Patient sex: M
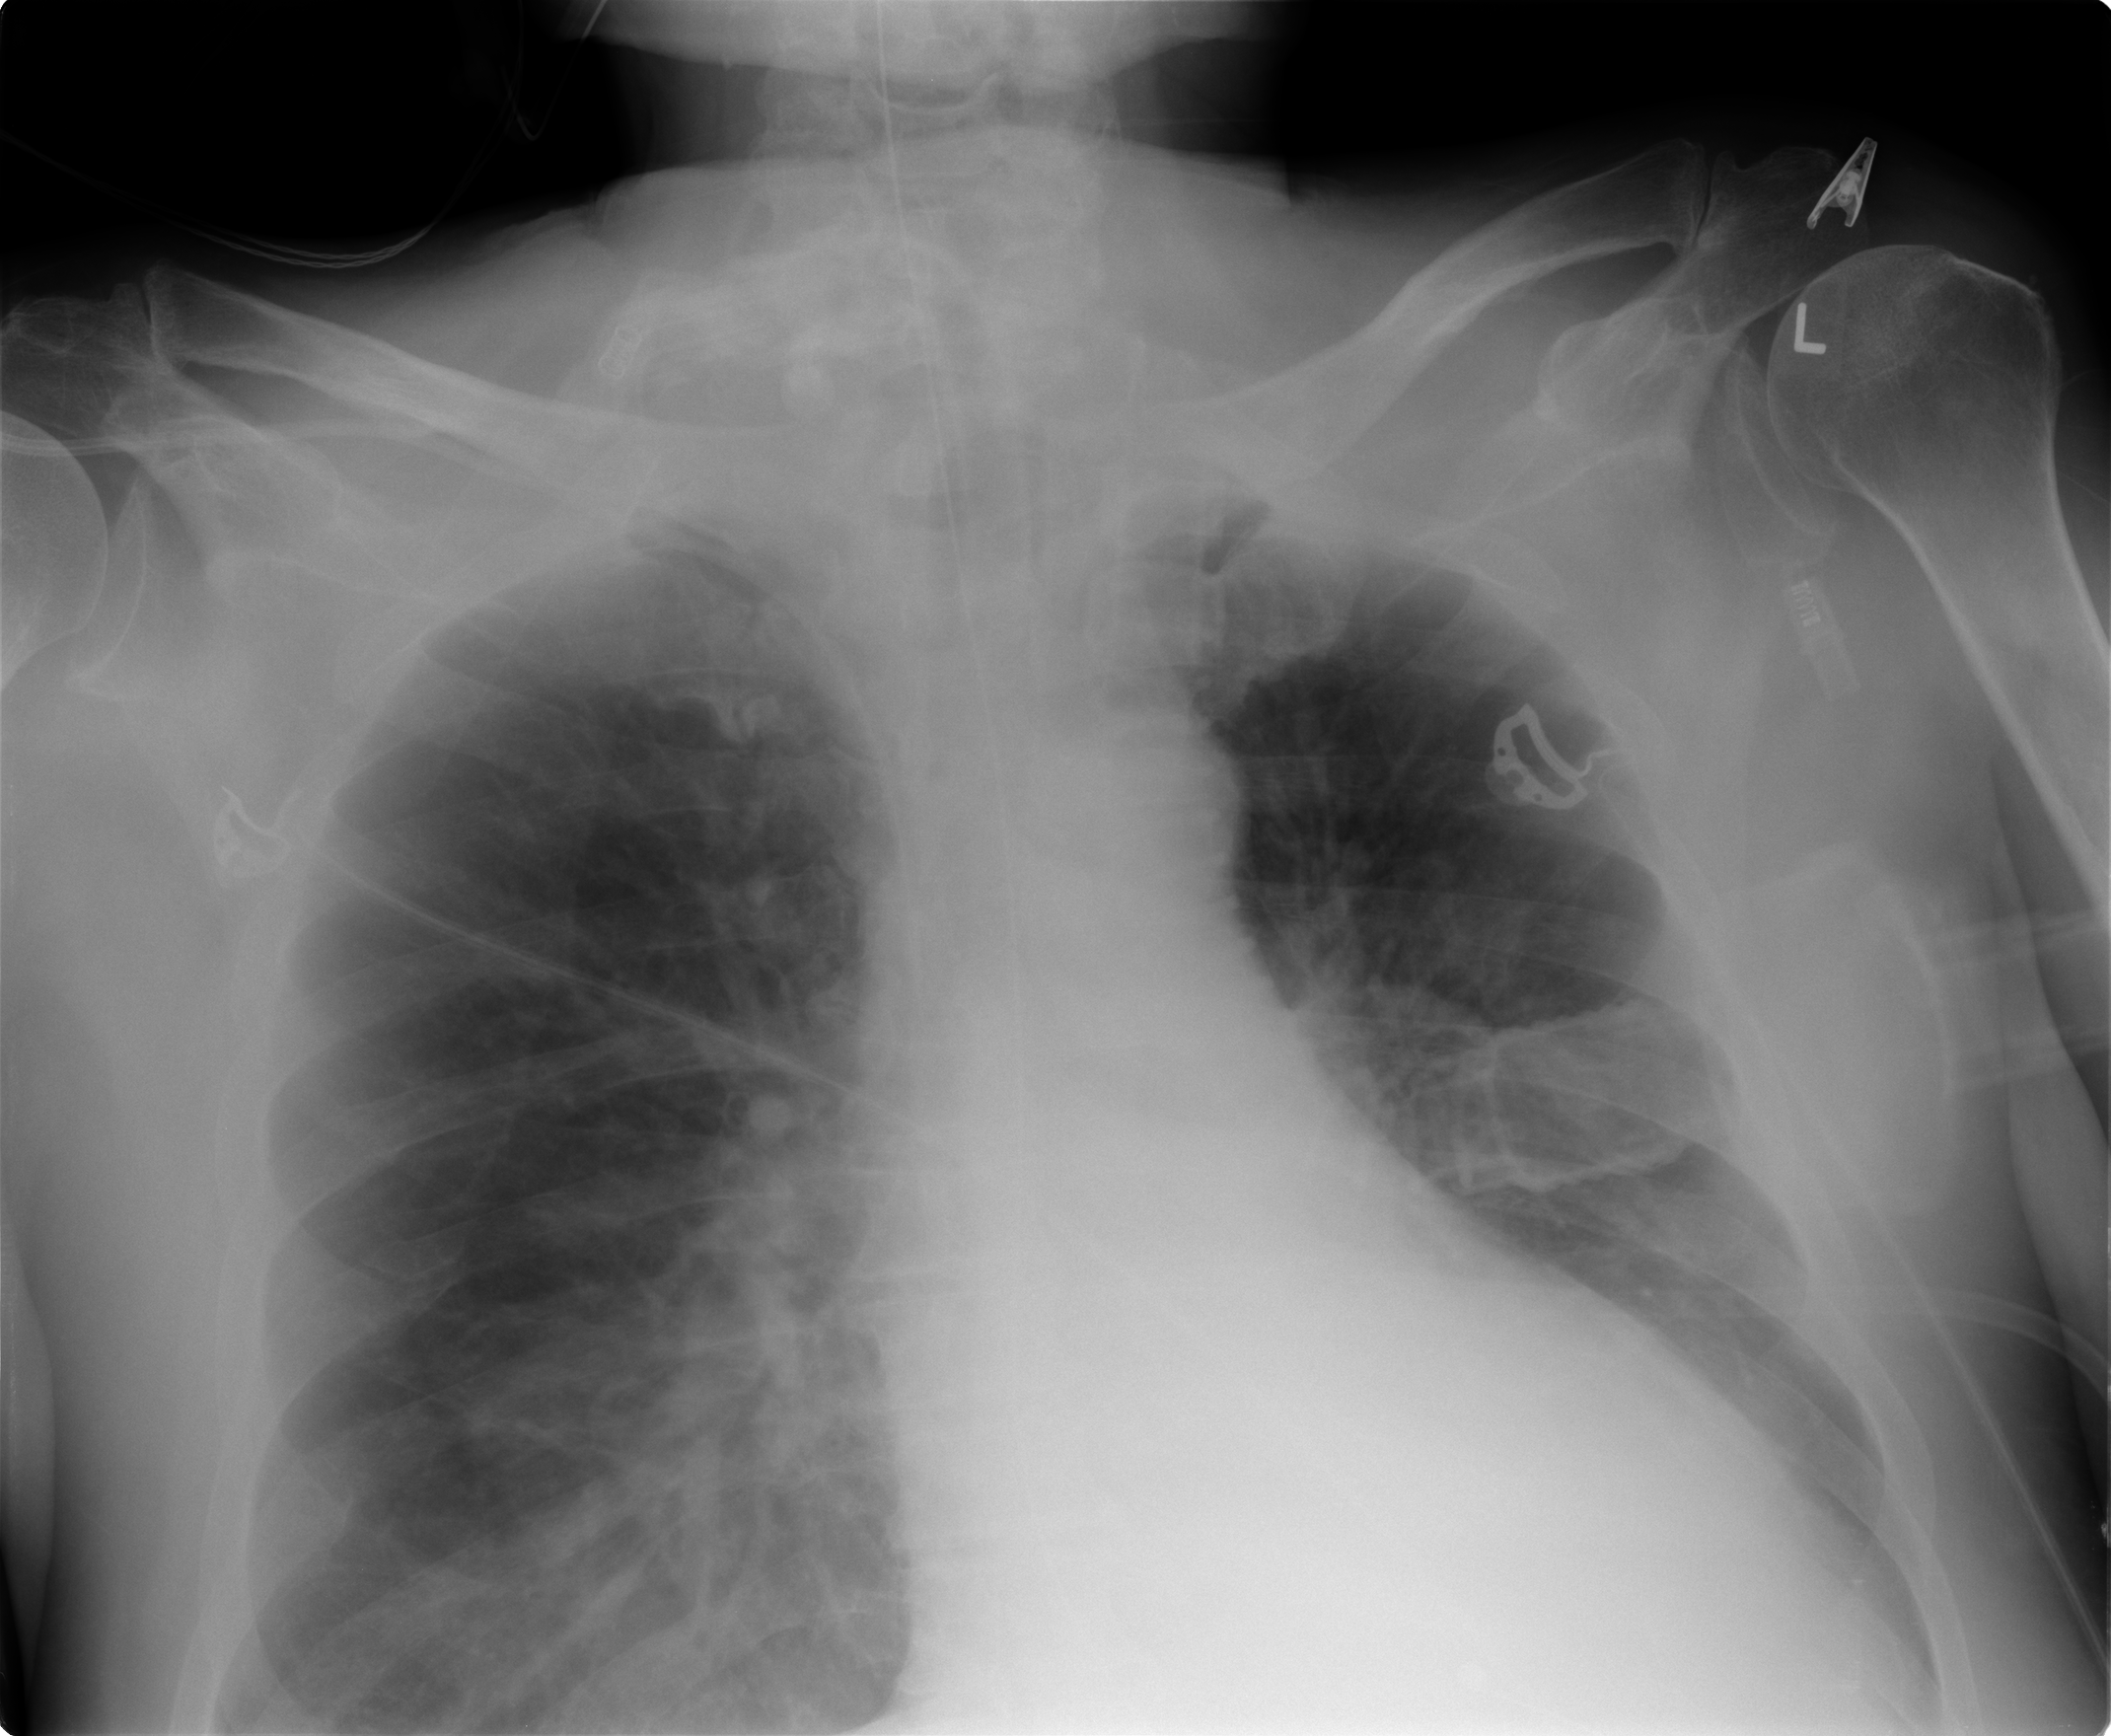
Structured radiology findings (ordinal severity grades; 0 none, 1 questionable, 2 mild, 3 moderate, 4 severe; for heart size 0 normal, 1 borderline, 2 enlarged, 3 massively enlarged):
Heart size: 2
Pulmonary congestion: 2
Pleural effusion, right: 0
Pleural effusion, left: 0
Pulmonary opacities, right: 2
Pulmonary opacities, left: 0
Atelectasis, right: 2
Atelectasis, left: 0